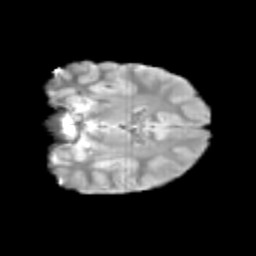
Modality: T2w
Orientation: coronal
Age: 12
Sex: male
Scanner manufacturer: siemens
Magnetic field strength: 3 T
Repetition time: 3.8 s
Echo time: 0.07 s